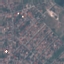
Label: Residential